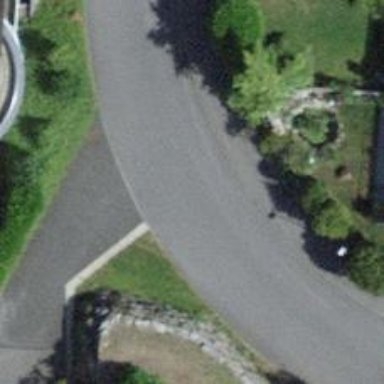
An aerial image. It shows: Residential road with asphalt surface. There is sidewalk on the left side with asphalt surface as well.